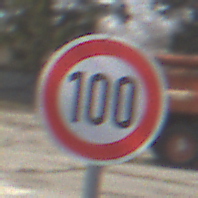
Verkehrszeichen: Geschwindigkeit100
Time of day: Midday
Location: Outdoor (Suburban)
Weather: PartlyCloudy
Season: NotSpecified
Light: Natural